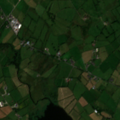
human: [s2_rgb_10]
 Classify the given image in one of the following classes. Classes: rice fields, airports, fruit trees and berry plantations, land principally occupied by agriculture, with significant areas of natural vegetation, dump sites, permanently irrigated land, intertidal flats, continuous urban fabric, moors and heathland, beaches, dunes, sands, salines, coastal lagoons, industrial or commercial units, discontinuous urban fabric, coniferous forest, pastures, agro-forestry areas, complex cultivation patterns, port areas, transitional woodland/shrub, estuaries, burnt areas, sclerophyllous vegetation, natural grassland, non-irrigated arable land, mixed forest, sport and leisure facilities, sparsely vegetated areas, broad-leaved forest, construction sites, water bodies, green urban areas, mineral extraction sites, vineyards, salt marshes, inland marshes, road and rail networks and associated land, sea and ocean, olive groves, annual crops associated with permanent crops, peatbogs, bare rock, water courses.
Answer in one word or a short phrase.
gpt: pastures, land principally occupied by agriculture, with significant areas of natural vegetation, water bodies